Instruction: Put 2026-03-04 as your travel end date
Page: home
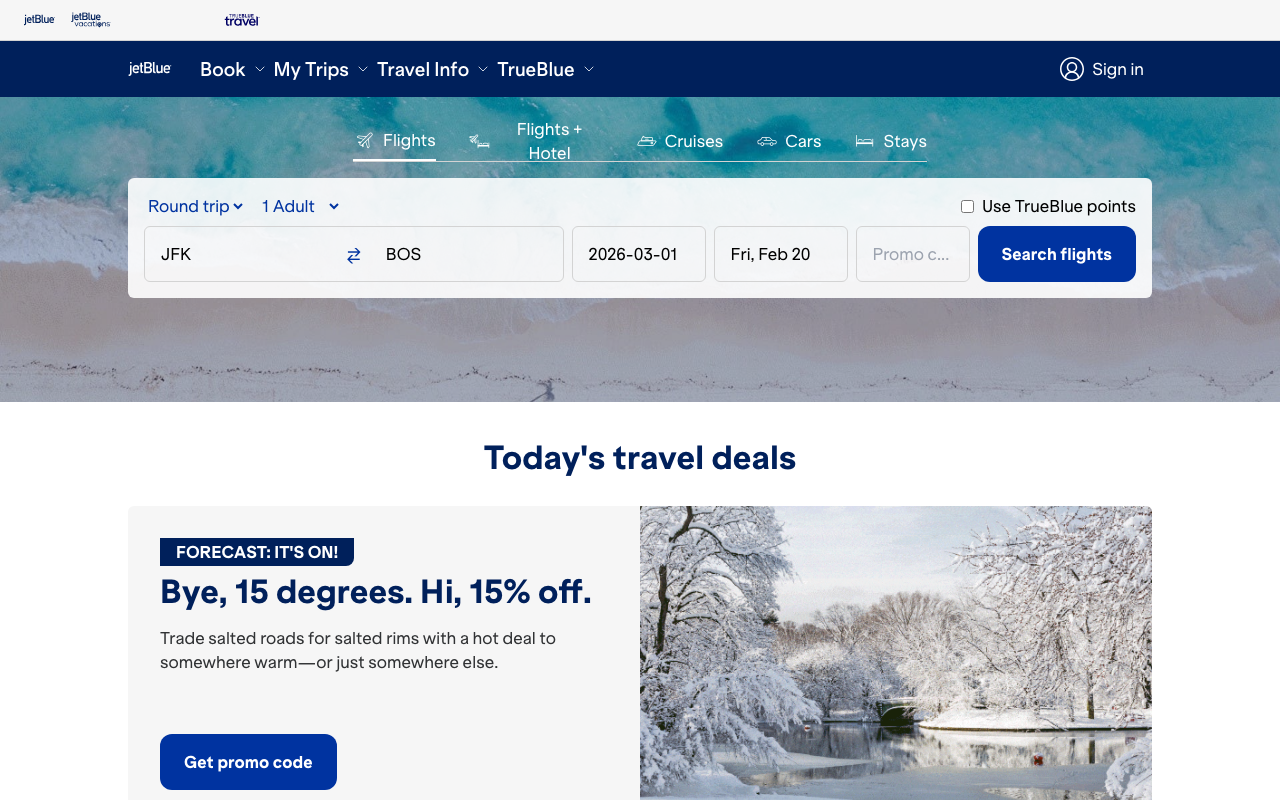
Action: type